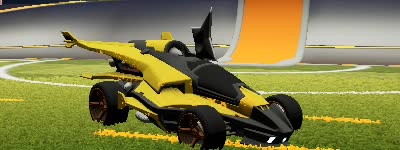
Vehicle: aftershock